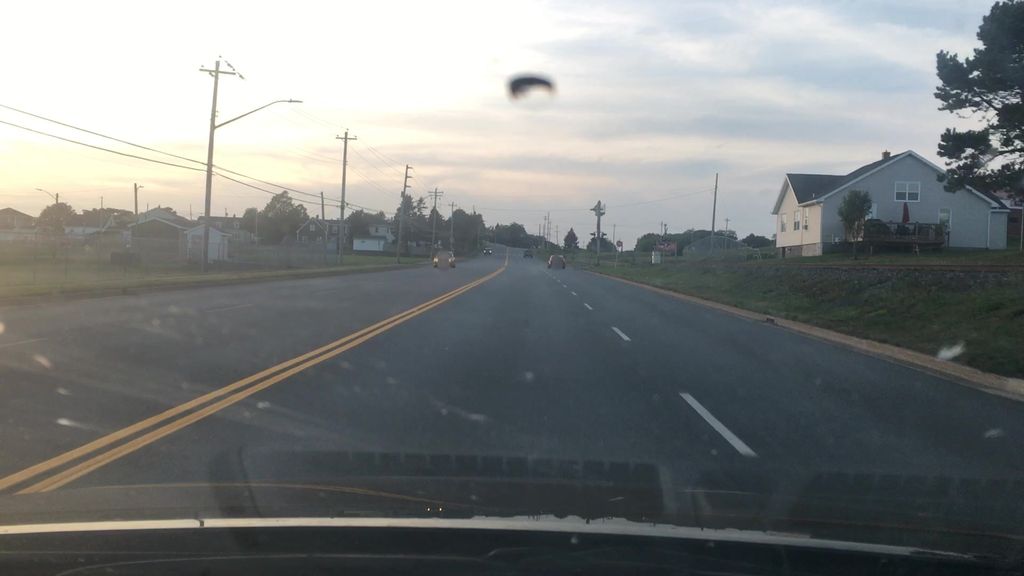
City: halifax